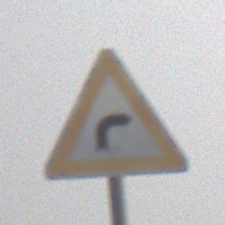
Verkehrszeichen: KurveRechts
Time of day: MorningAfternoon
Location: Outdoor (Nature)
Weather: PartlyCloudy
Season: NotSpecified
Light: Natural